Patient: sex F, age 48
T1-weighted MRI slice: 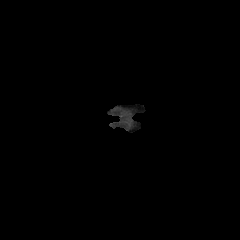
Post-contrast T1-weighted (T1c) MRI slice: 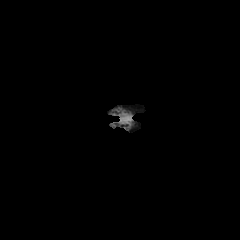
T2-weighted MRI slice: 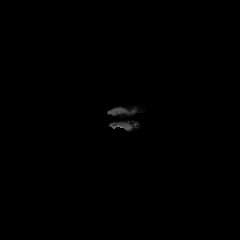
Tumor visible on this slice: no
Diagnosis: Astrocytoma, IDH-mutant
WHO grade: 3